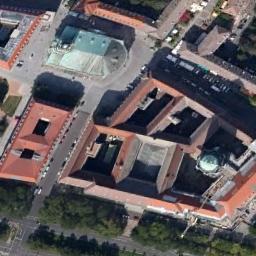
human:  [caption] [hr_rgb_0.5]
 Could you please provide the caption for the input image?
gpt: A gray and green prismatic roof, A church with a round roof on the main house, And buildings, Roads, And cars around .

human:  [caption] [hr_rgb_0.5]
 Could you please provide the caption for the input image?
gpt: The church is surrounded by some red buildings .

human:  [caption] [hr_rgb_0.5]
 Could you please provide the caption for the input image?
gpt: This is a church with two spherical roofs .

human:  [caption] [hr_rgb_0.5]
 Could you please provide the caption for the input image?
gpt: The church with a tower and the rest of the church has a green sloping roof .

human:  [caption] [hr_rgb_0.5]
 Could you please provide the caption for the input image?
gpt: A church with many red buildings beside .